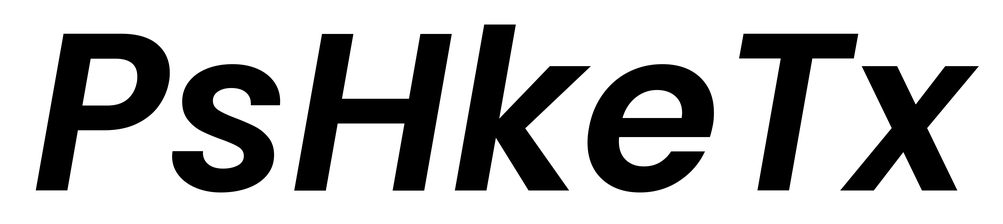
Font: Poppins-SemiBoldItalic